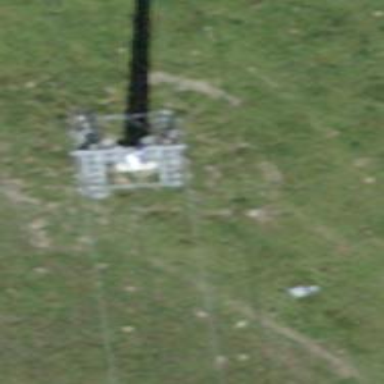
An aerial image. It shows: Pylon for aerialway.